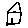
Label: house